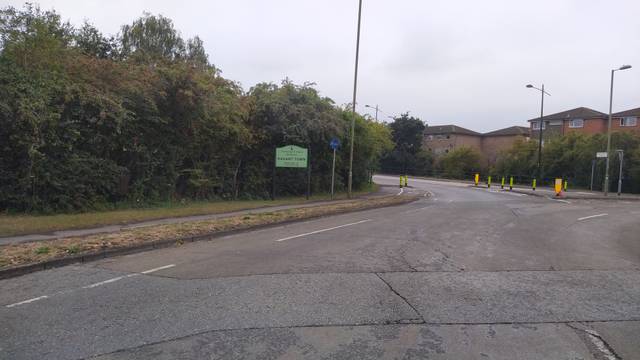
Region: United Kingdom
Coordinates: 50.856, -0.9855